Field crop: maize
Growth stage: 2
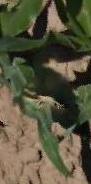
Species: maize